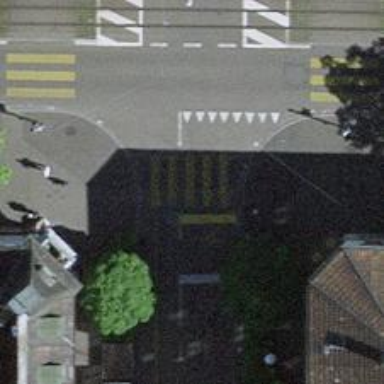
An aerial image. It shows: Asphalt road in residential area with opposite cycleway.